Interaction volume radius: 10 \u00c5
Interaction volume height: 40 \u00c5
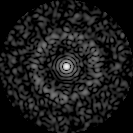
Disorder parameter: 0.8457